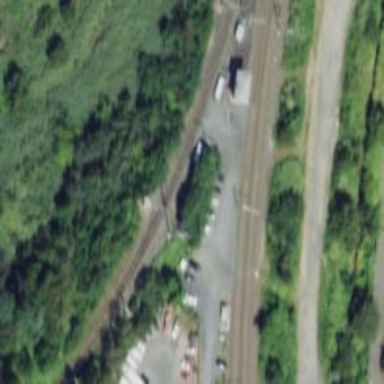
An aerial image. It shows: Disused railway spur service.